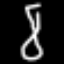
Label: hourglass